Question: Is there a way to 'facet_wrap()' by the slope of a 'geom_line' in R or ggplot, such that for each 'geom_line', all regions of that line with positive slope are placed in one facet, all regions with negative slope are placed in another facet, and all regions with no slope are placed in a third facet?
In the following minimal example, for instance, the target would be to place the rising segments of lines a and b in the positive slope facet, the falling segments of lines a and b in the negative facet, and the segments of a and b with no slope in the no slope facet:
'''
library(ggplot2)
a.df <- data.frame(matrix(c('A',0,2,'A',1,6,'A',2,6,'A',3,4,'B',0,5,'B',1,4,'B',2,4,'B',3,6),ncol=3,byrow=TRUE))
a.df$X2 <- as.numeric(as.character(a.df$X2))
a.df$X3 <- as.numeric(as.character(a.df$X3))
ggplot(a.df, aes(x=X2,y=X3,colour=X1)) +
geom_line()
'''

I tried your response MrFlick, but it looks like its placing lines in the positive or negative slope category if their slope is positive or negative. I'm wondering if it would be possible to place all of the of each line that have positive or negative slope into different facets. Is there a way to modify your code to accomplish this task? I would be grateful for any help you can offer on this question.
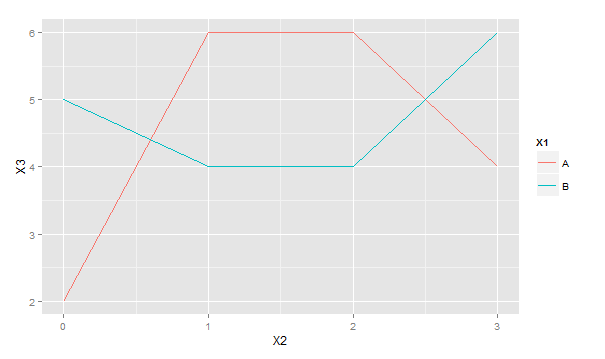
Answer: Now that you want to treat each change as a separate segment that you can relocated to a different facet, you'll need to transform your data accordingly. Here's a method using 'dplyr'
'''
library(dplyr)
b.df <- a.df %>% group_by(X1) %>% arrange(X2) %>%
mutate(X4=lead(X2), X5=lead(X3), slopesign=sign(X5-X3))
ggplot(subset(b.df, !is.na(slopesign))) +
geom_segment(aes(x=X2,y=X3, xend=X4, yend=X5, color=X1)) +
facet_wrap(~slopesign)
'''